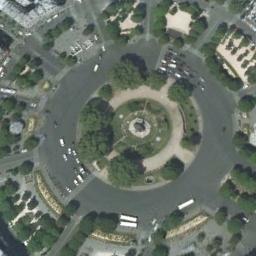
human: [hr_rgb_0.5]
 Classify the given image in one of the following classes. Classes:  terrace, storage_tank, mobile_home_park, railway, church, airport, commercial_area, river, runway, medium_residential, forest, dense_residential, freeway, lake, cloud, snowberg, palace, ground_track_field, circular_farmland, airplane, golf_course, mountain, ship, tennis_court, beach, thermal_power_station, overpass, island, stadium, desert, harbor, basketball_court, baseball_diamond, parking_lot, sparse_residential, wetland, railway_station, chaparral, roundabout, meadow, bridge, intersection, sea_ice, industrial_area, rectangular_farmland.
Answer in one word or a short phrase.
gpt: roundabout